Question: Have raised a Nullpointer exception which is due to my noobness.
So sorry and thanks for very much for pointing out and tolerating it.
Once again thanks.

InputTab.java
'''
public class InputTab extends Activity{
Cursor model=null;
EditText name=null;
EditText food=null;
EditText category=null;
RadioGroup types=null;
RestaurantHelper helper;
@Override
public void onCreate(Bundle savedInstanceState)
{
super.onCreate(savedInstanceState);
setContentView(R.layout.inputdata);
helper = new RestaurantHelper(this);
name=(EditText)findViewById(R.id.namex);
food=(EditText)findViewById(R.id.foodx);
category=(EditText)findViewById(R.id.catx);
Button save=(Button)findViewById(R.id.save);
save.setOnClickListener(onSave);
}
View.OnClickListener onSave=new View.OnClickListener() {
public void onClick(View v) {
helper.insert(name.getText().toString(),
food.getText().toString(),
category.getText().toString());
model.requery();
}
};
'''
}
ResturantHelper.java
'''
class RestaurantHelper extends SQLiteOpenHelper {
private static final String DATABASE_NAME="lunchlist.db";
private static final int SCHEMA_VERSION=1;
public RestaurantHelper(Context context) {
super(context, DATABASE_NAME, null, SCHEMA_VERSION);
}
@Override
public void onCreate(SQLiteDatabase db) {
//sample spacing name away from id
db.execSQL("CREATE TABLE gandalf " +
"(_id INTEGER PRIMARY KEY AUTOINCREMENT, name TEXT," +
" food TEXT, category TEXT);");
}
@Override
public void onUpgrade(SQLiteDatabase db, int oldVersion, int newVersion) {
// no-op, since will not be called until 2nd schema
// version exists
}
public Cursor getAll() {
return(getReadableDatabase()
.rawQuery("SELECT _id, name, food, category FROM gandalf ORDER BY name",
null));
}
public void insert(String name, String food,
String category) {
ContentValues cv=new ContentValues();
cv.put("name", name);
cv.put("food", food);
cv.put("category", category);
getWritableDatabase().insert("gandalf", "name", cv);
}
public String getName(Cursor c) {
return(c.getString(1));
}
public String getFood(Cursor c) {
return(c.getString(2));
}
public String getCategory(Cursor c) {
return(c.getString(3));
}
}
'''
ListViewTab.java
'''
public class ListViewTab extends Activity{
Cursor model=null;
RestaurantAdapter adapter=null;
private RestaurantHelper helper= new RestaurantHelper(this);
@Override
public void onCreate(Bundle savedInstanceState)
{
super.onCreate(savedInstanceState);
setContentView(R.layout.listcontact);
ListView list=(ListView)findViewById(R.id.restaurants);
helper=new RestaurantHelper(this);
model=helper.getAll();
adapter=new RestaurantAdapter(model);
list.setAdapter(adapter);
startManagingCursor(model);
}
class RestaurantHolder {
private TextView name=null;
private TextView food=null;
private TextView category=null;
RestaurantHolder(View row) {
name=(TextView)row.findViewById(R.id.namer);
food=(TextView)row.findViewById(R.id.foodr);
category=(TextView)row.findViewById(R.id.catr);
}
void populateFrom(Cursor c, RestaurantHelper helper) {
name.setText(helper.getName(c));
food.setText(helper.getFood(c));
category.setText(helper.getCategory(c));
}
}
class RestaurantAdapter extends CursorAdapter {
RestaurantAdapter(Cursor c) {
super(ListViewTab.this, c);
}
@Override
public void bindView(View row, Context ctxt,
Cursor c) {
RestaurantHolder holder=(RestaurantHolder)row.getTag();
holder.populateFrom(c, helper);
}
@Override
public View newView(Context ctxt, Cursor c,
ViewGroup parent) {
LayoutInflater inflater=getLayoutInflater();
View row=inflater.inflate(R.layout.row, parent, false);
RestaurantHolder holder=new RestaurantHolder(row);
row.setTag(holder);
return(row);
}
}
}
'''
Main.java
'''
public class Main extends TabActivity {
@Override
public void onCreate(Bundle savedInstanceState) {
super.onCreate(savedInstanceState);
setContentView(R.layout.main);
TabHost tabHost = (TabHost)findViewById(android.R.id.tabhost);
TabSpec tab1 = tabHost.newTabSpec("Input");
TabSpec tab2 = tabHost.newTabSpec("List of Food");
tab1.setIndicator("Food");
tab1.setContent(new Intent(this,InputTab.class));
tab2.setIndicator("View Order");
tab2.setContent(new Intent(this,ListViewTab.class));
tabHost.addTab(tab1);
tabHost.addTab(tab2);
}
}
'''
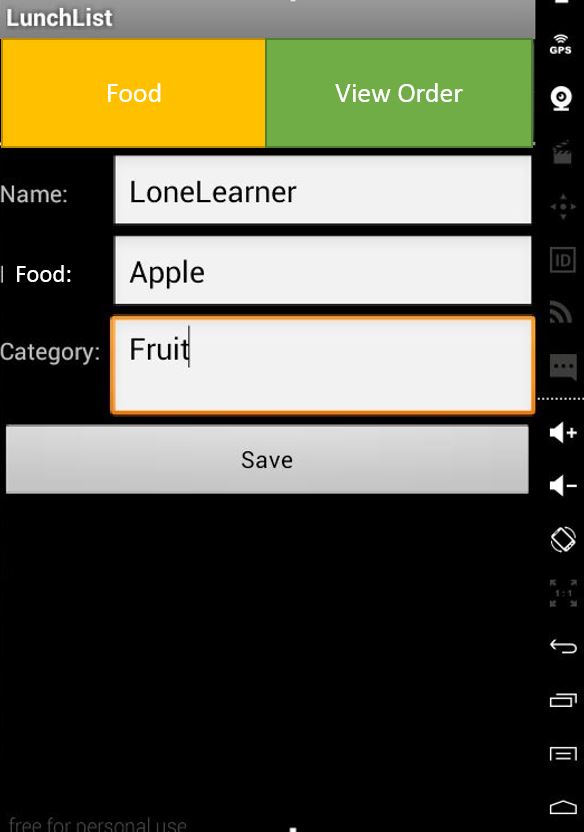
Answer: Your class member 'model' from class 'InputTab' has never initialized. Therefore, you got a NPE at line 'model.requery();'. That's why you saved your data, but right after that, you got a NPE. You don't need any 'Cursor' in this class and, of course, you don't need to 'requery()' anything.